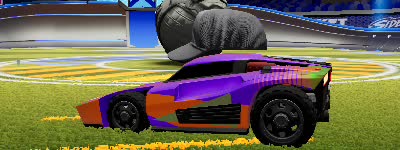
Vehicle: breakout